Field crop: tomato
Growth stage: 1
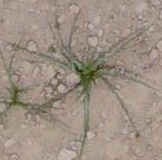
Species: cyperus